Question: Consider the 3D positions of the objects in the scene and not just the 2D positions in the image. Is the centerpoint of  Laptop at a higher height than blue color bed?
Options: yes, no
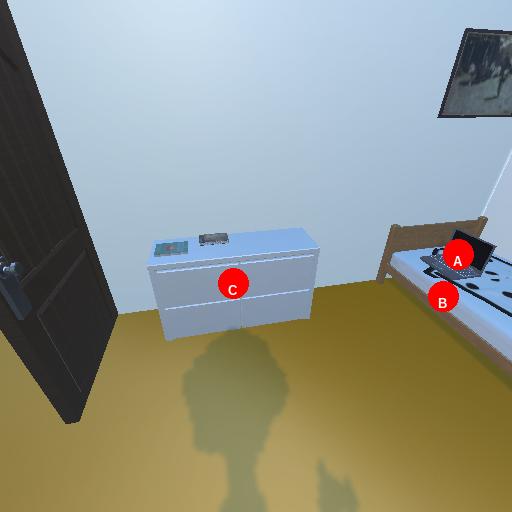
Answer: yes